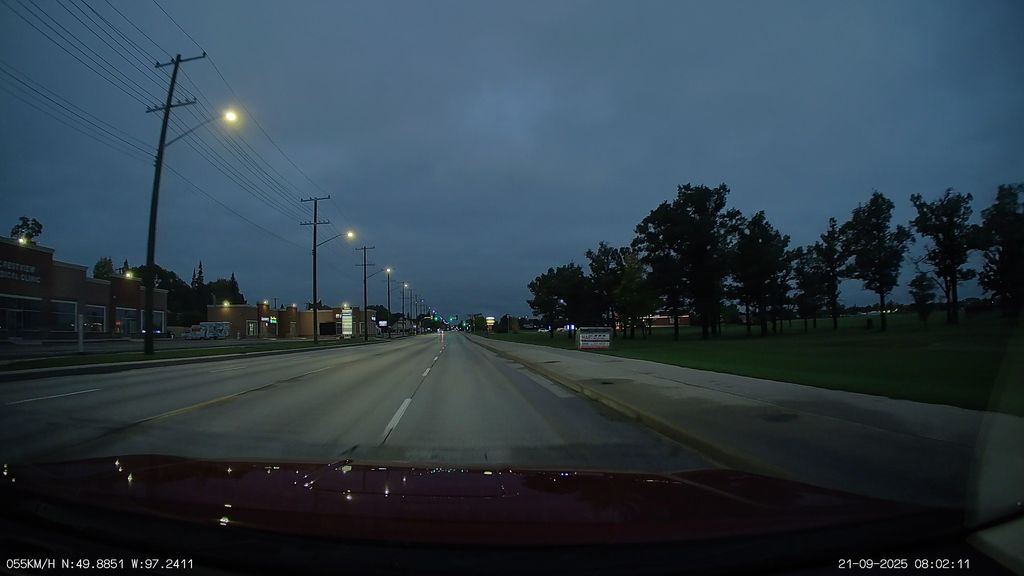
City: winnipeg